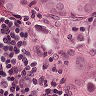
Metastatic tissue present: yes